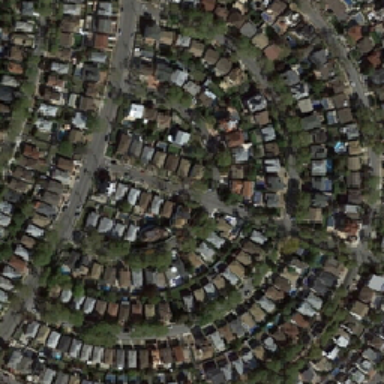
The residential area is rounded and rounded .